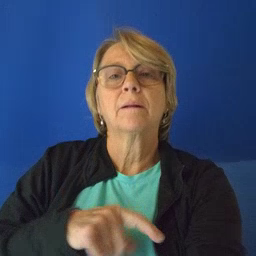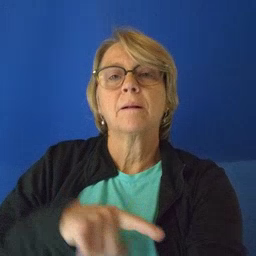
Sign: red